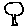
Label: tree